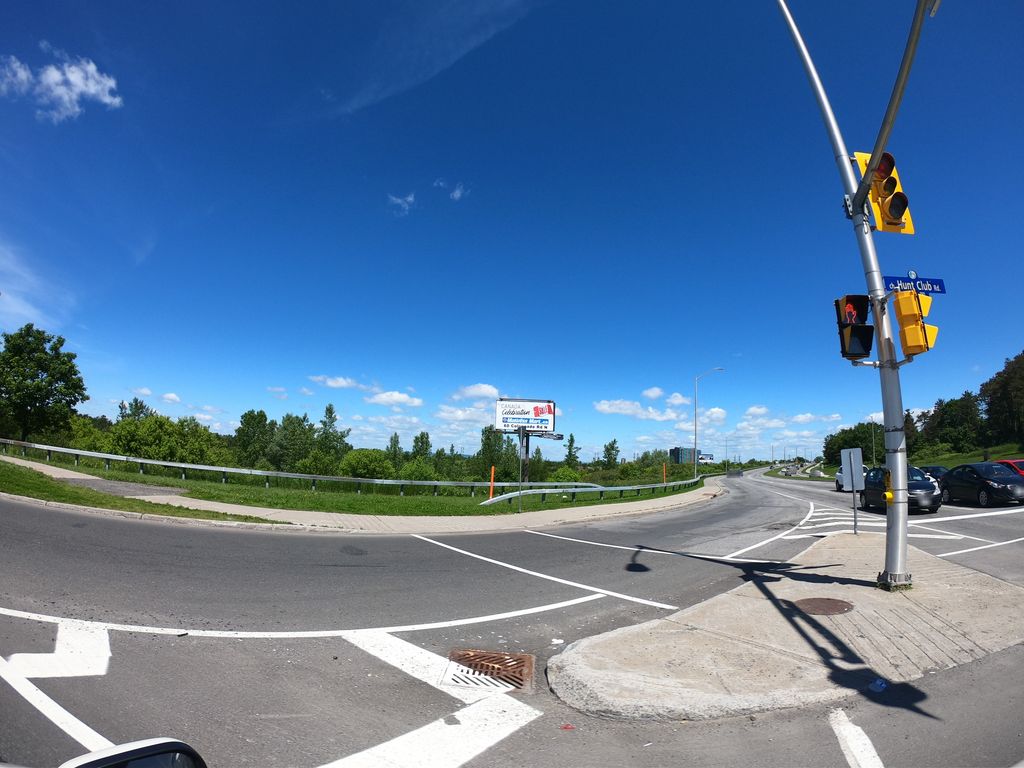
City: ottawa-gatineau